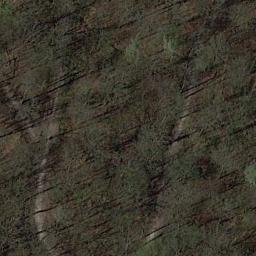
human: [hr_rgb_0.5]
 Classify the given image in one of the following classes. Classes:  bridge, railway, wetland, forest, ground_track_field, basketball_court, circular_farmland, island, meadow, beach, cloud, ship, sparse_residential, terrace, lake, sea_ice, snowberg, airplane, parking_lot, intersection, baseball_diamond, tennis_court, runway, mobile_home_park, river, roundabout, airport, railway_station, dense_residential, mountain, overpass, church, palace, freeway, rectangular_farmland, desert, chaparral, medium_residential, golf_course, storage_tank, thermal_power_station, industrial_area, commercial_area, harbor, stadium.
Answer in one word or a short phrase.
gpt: forest